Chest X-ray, PA view. Patient: 58 years old, sex M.
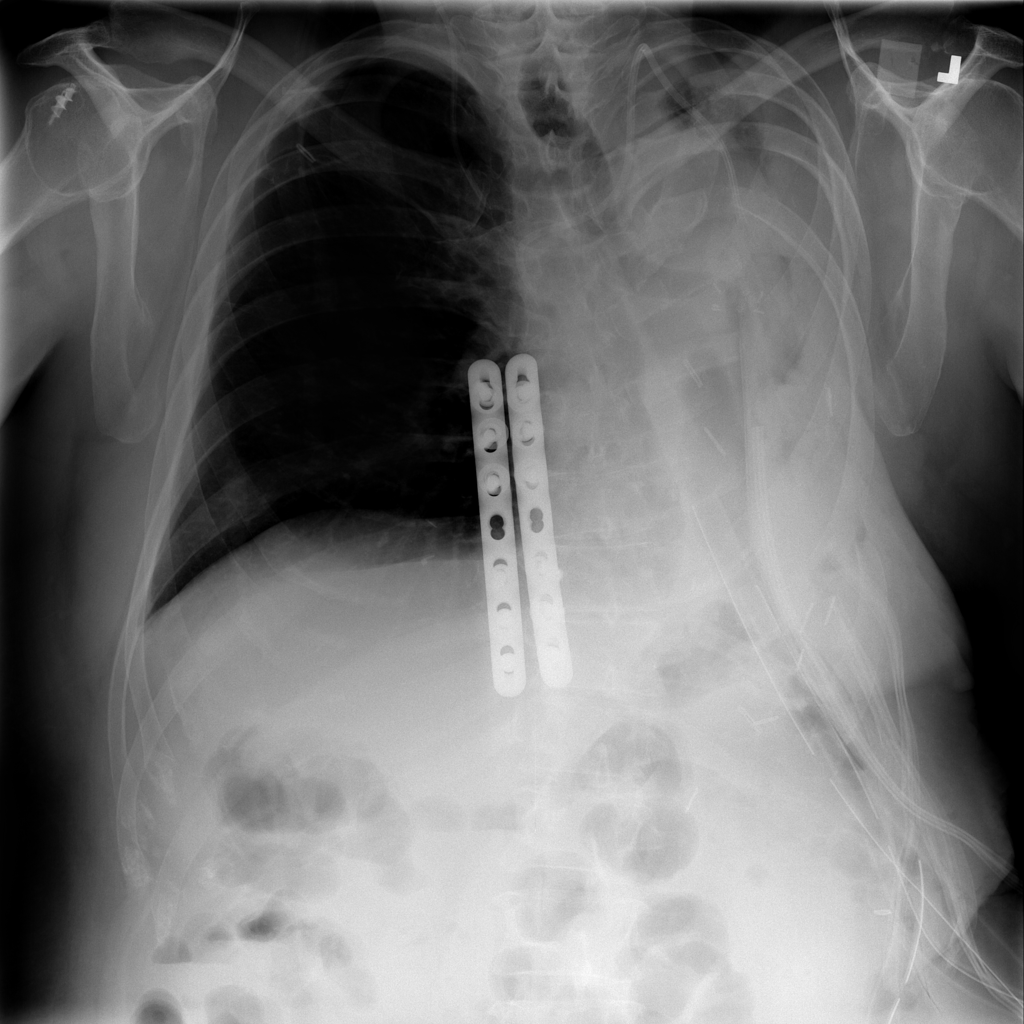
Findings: Atelectasis